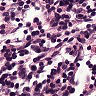
Metastatic tissue present: no